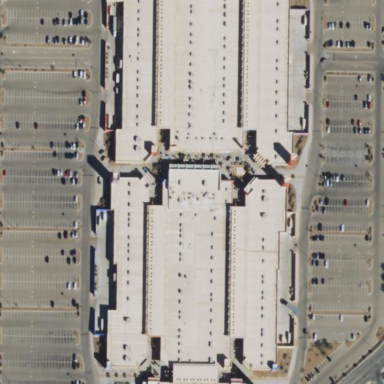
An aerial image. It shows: Parking area with surface.